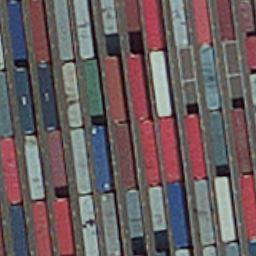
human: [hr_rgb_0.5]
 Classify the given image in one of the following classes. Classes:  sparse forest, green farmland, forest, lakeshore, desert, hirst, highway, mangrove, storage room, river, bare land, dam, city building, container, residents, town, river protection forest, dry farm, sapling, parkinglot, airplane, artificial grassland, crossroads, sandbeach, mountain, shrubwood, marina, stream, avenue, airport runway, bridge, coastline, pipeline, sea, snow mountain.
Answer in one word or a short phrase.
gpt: container